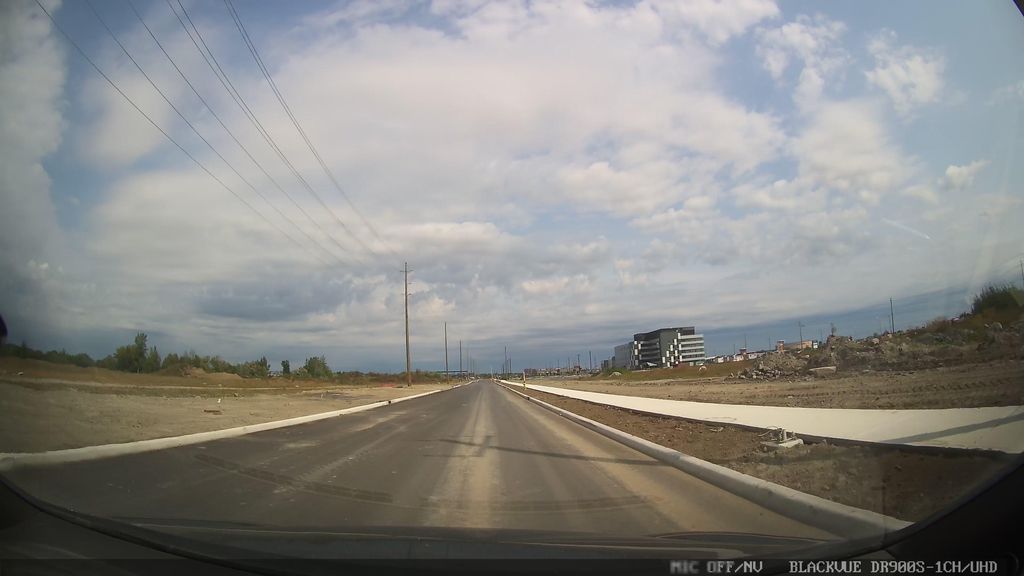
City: ottawa-gatineau